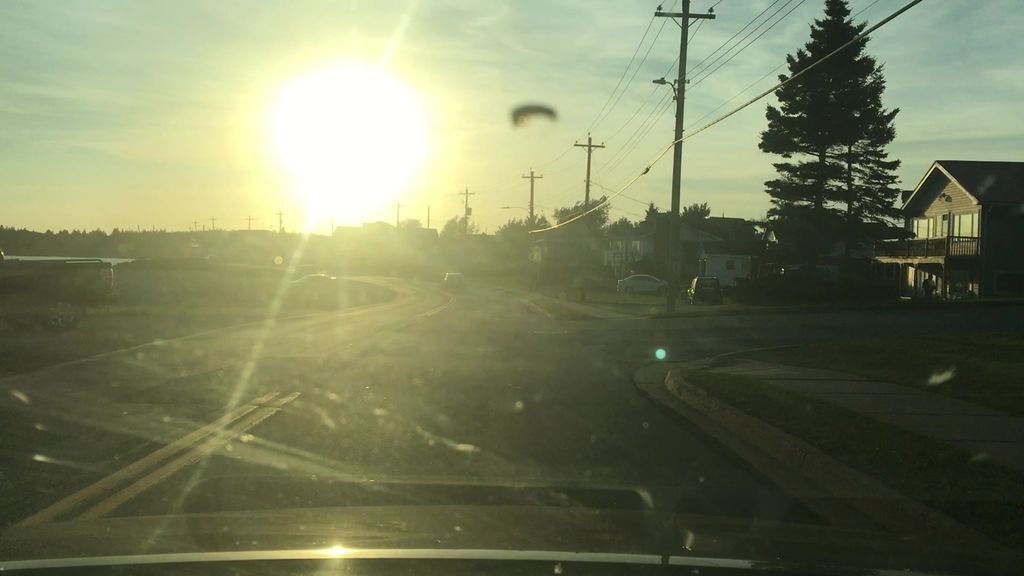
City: halifax